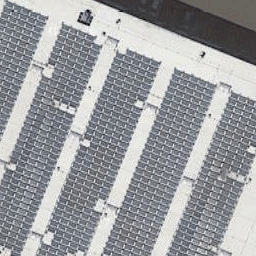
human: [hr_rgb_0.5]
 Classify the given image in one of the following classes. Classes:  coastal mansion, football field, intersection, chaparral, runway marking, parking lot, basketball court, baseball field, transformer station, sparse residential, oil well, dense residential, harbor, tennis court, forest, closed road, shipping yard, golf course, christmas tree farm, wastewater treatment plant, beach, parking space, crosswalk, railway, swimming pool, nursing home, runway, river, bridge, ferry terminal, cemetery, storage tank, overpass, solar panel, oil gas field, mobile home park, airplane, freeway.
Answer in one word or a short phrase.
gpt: solar panel